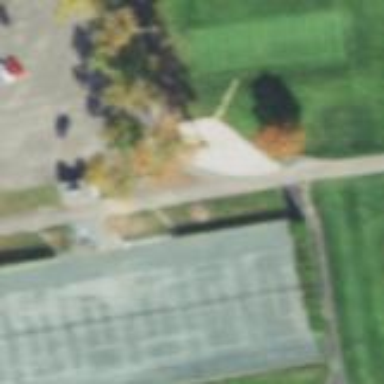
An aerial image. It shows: Tennis court in leisure pitch.